Breast ultrasound image
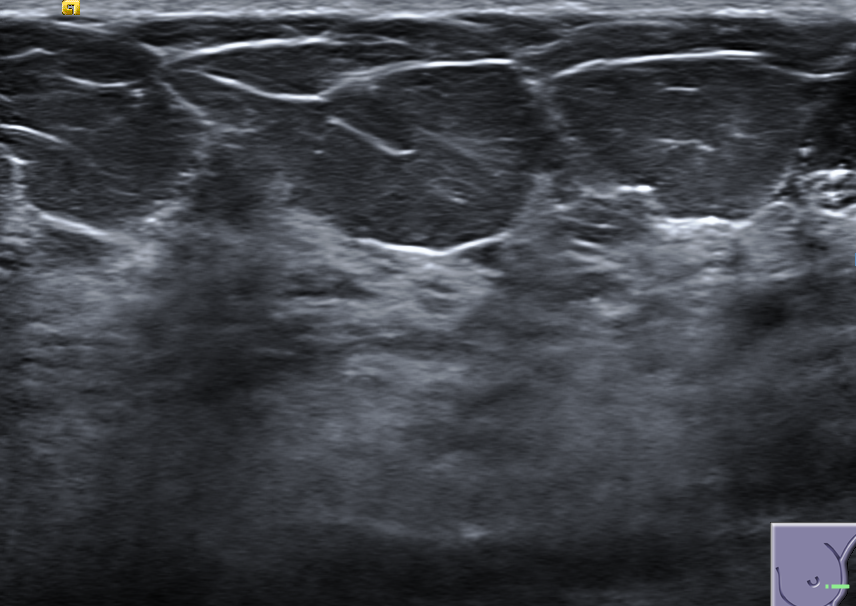
Diagnosis: normal